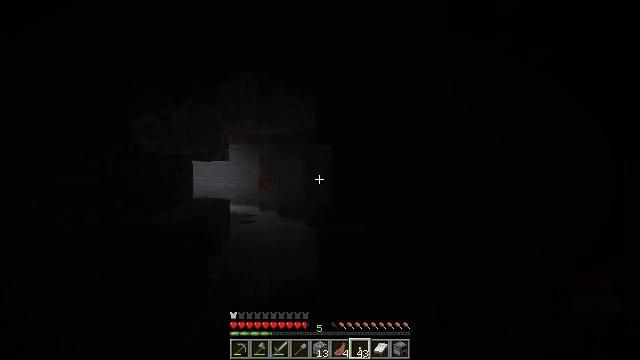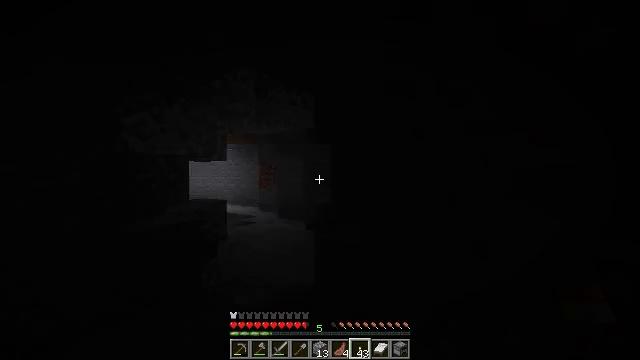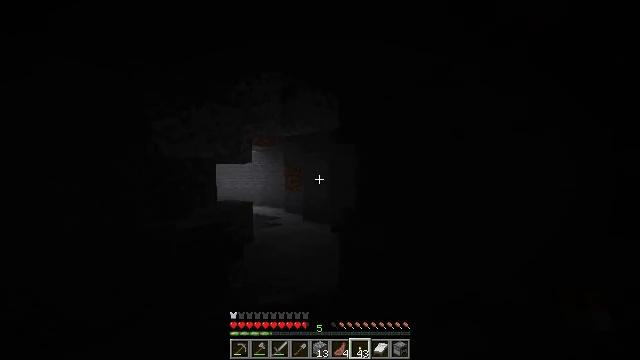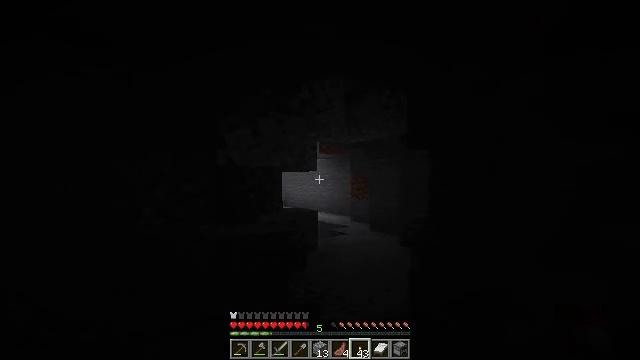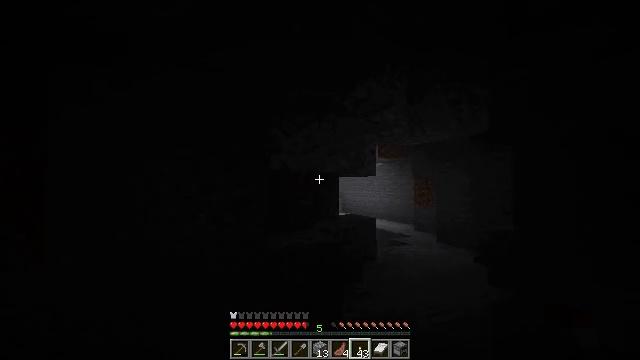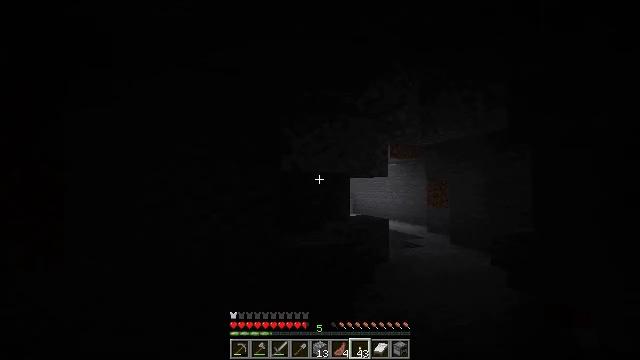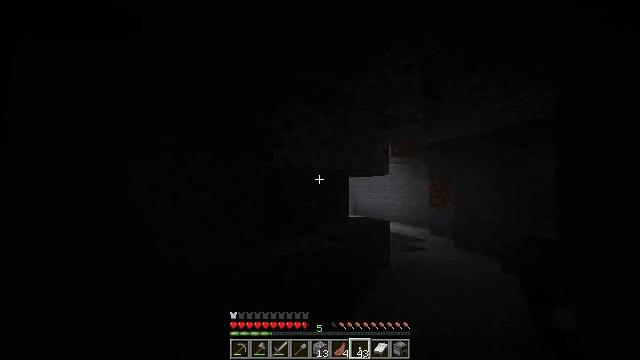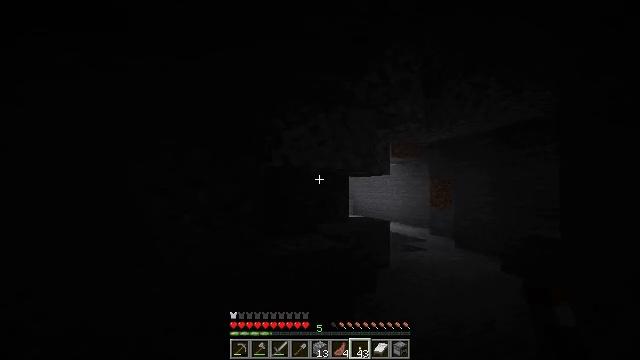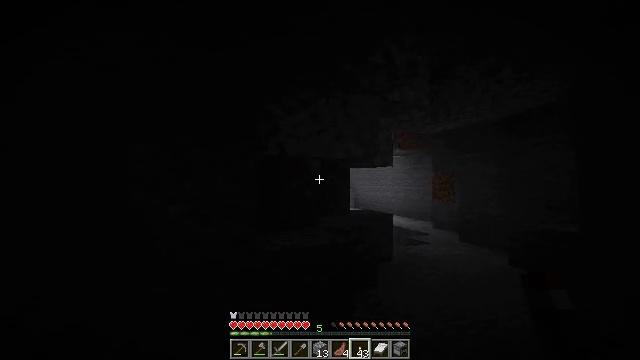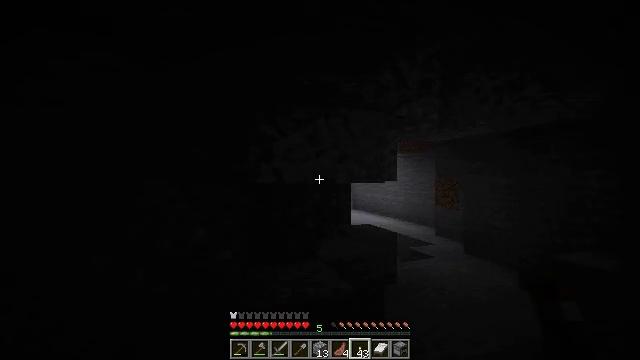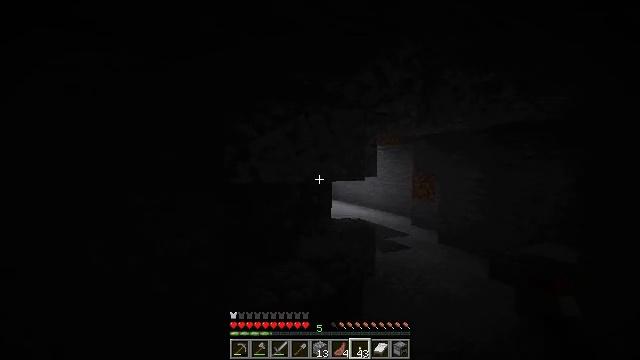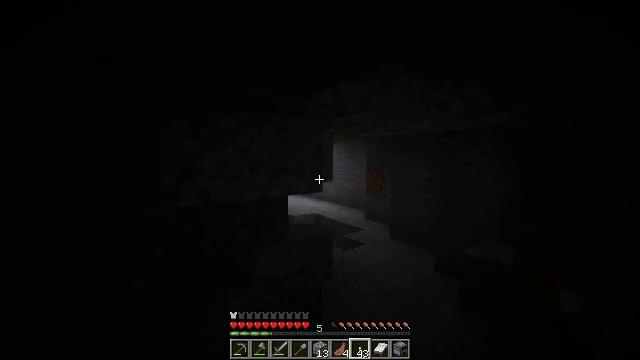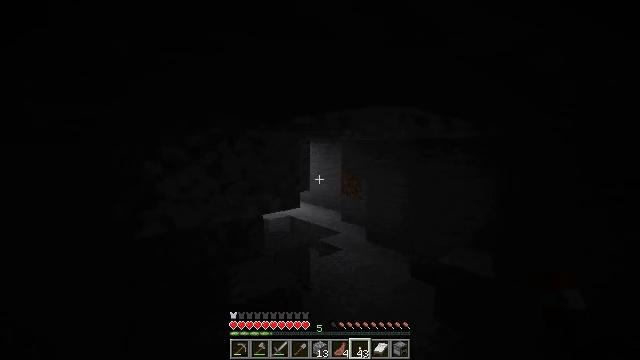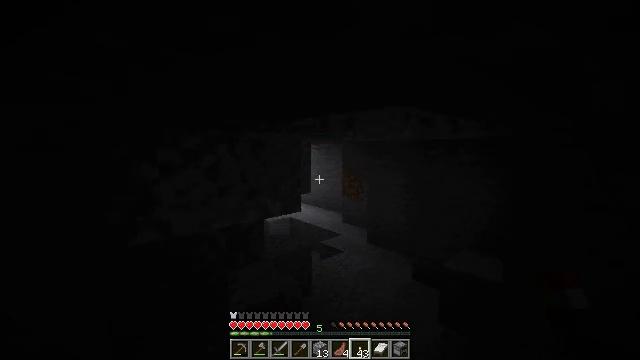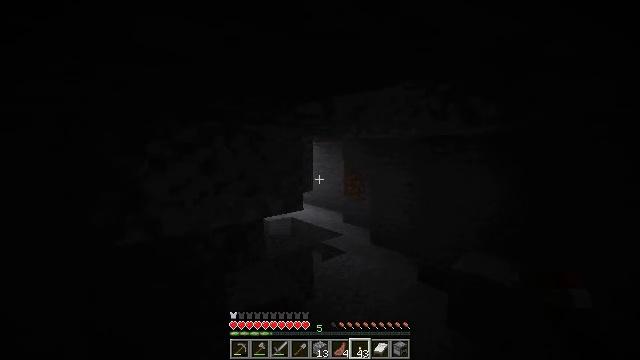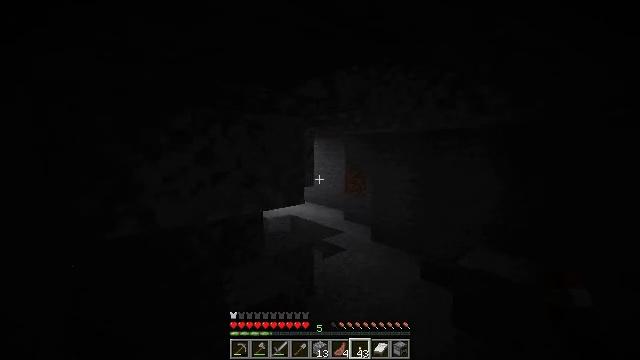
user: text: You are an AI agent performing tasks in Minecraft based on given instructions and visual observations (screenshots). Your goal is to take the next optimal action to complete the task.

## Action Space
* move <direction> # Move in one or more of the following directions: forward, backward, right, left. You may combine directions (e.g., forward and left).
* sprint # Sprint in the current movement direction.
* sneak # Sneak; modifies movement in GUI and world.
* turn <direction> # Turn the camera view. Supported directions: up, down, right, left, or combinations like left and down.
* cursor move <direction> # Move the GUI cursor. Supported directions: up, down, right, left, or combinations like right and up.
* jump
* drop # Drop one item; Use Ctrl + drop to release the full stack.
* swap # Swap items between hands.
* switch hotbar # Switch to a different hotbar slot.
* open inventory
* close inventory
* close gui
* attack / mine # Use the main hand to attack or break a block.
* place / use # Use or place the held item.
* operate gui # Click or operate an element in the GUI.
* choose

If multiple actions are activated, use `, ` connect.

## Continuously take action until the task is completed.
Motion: motion action
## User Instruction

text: Gather lilac from the ground.
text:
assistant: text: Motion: move forward
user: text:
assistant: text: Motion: move forward, turn left
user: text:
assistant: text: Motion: move forward, turn left and up
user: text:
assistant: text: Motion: move forward, turn left and up
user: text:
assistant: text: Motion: move forward, turn left
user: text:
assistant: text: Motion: move forward
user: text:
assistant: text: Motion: move forward
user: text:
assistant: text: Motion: move forward, turn down
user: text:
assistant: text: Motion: move forward, turn down, jump
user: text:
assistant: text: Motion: move forward, turn right and down, jump
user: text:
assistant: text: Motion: move forward, turn right and down, jump
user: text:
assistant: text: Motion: move forward, turn right and down, jump
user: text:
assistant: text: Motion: move forward
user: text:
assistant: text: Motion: move forward
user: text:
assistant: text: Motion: move forward
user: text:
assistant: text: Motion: move forward
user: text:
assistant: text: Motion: move forward
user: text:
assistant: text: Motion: move forward, sprint
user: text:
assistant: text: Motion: move forward, sprint
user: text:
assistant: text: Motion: move forward, sprint
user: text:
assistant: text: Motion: move forward, sprint
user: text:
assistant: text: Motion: move forward, sprint
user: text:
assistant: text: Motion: move forward, sprint
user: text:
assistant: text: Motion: move forward, sprint
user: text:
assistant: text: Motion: move forward, sprint
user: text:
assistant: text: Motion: move forward, sprint
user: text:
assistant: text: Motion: move forward, sprint, turn left and down
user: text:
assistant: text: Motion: move forward, sprint, turn left and down
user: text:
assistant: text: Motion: move forward and move right, sprint, turn left
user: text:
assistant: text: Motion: move forward and move right, sprint, turn left